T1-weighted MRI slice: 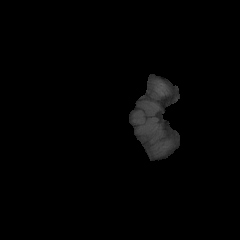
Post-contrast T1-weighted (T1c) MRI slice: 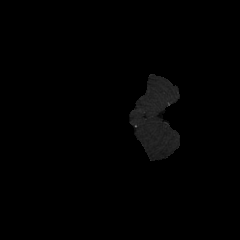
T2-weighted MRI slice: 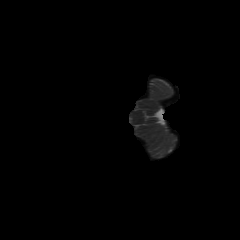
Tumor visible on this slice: no